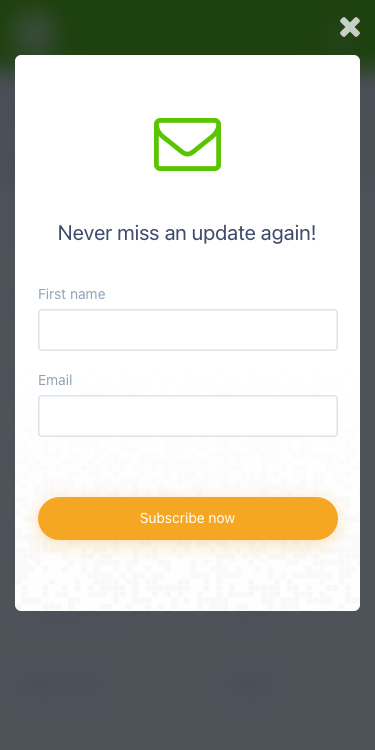
Text in this UI design:
Subscribe now
Email
First name
Never miss an update again!